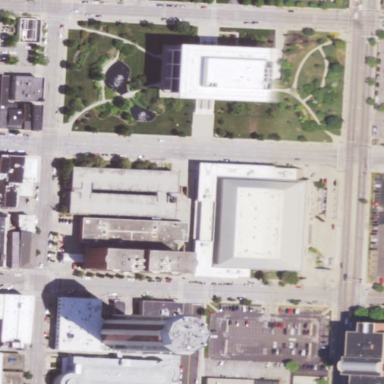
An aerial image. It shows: Commercial building serving as events venue.